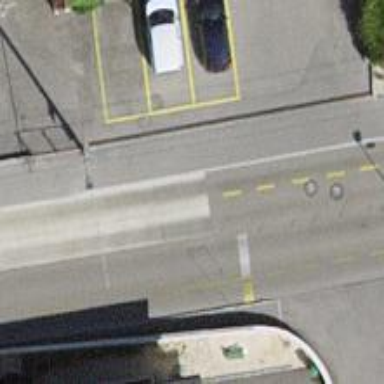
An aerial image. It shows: Bus stop along the road.